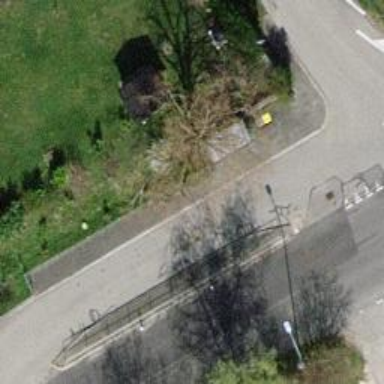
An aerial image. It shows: Bus stop with shelter for public transportation.